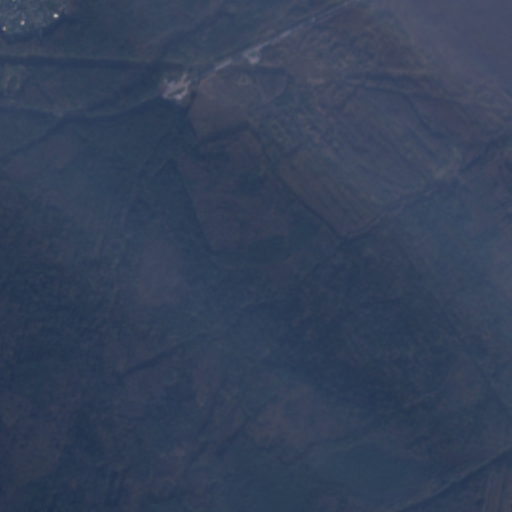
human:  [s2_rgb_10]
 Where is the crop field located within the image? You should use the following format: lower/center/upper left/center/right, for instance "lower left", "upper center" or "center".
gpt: The crop field is located in the upper right of the image.
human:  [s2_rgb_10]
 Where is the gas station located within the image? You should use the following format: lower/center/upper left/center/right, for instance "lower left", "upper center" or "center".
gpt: The gas station is located in the upper center of the image.
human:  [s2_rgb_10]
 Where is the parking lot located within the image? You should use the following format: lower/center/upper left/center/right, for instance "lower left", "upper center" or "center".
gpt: The parking lot is located in the upper left of the image.
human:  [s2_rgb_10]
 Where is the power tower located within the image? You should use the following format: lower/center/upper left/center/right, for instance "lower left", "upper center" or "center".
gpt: The power tower is located in the upper of the image.
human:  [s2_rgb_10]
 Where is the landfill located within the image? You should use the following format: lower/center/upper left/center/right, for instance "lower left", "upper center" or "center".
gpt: There is no landfill in the image.